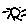
Label: sun